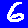
Digit: 6